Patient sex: M
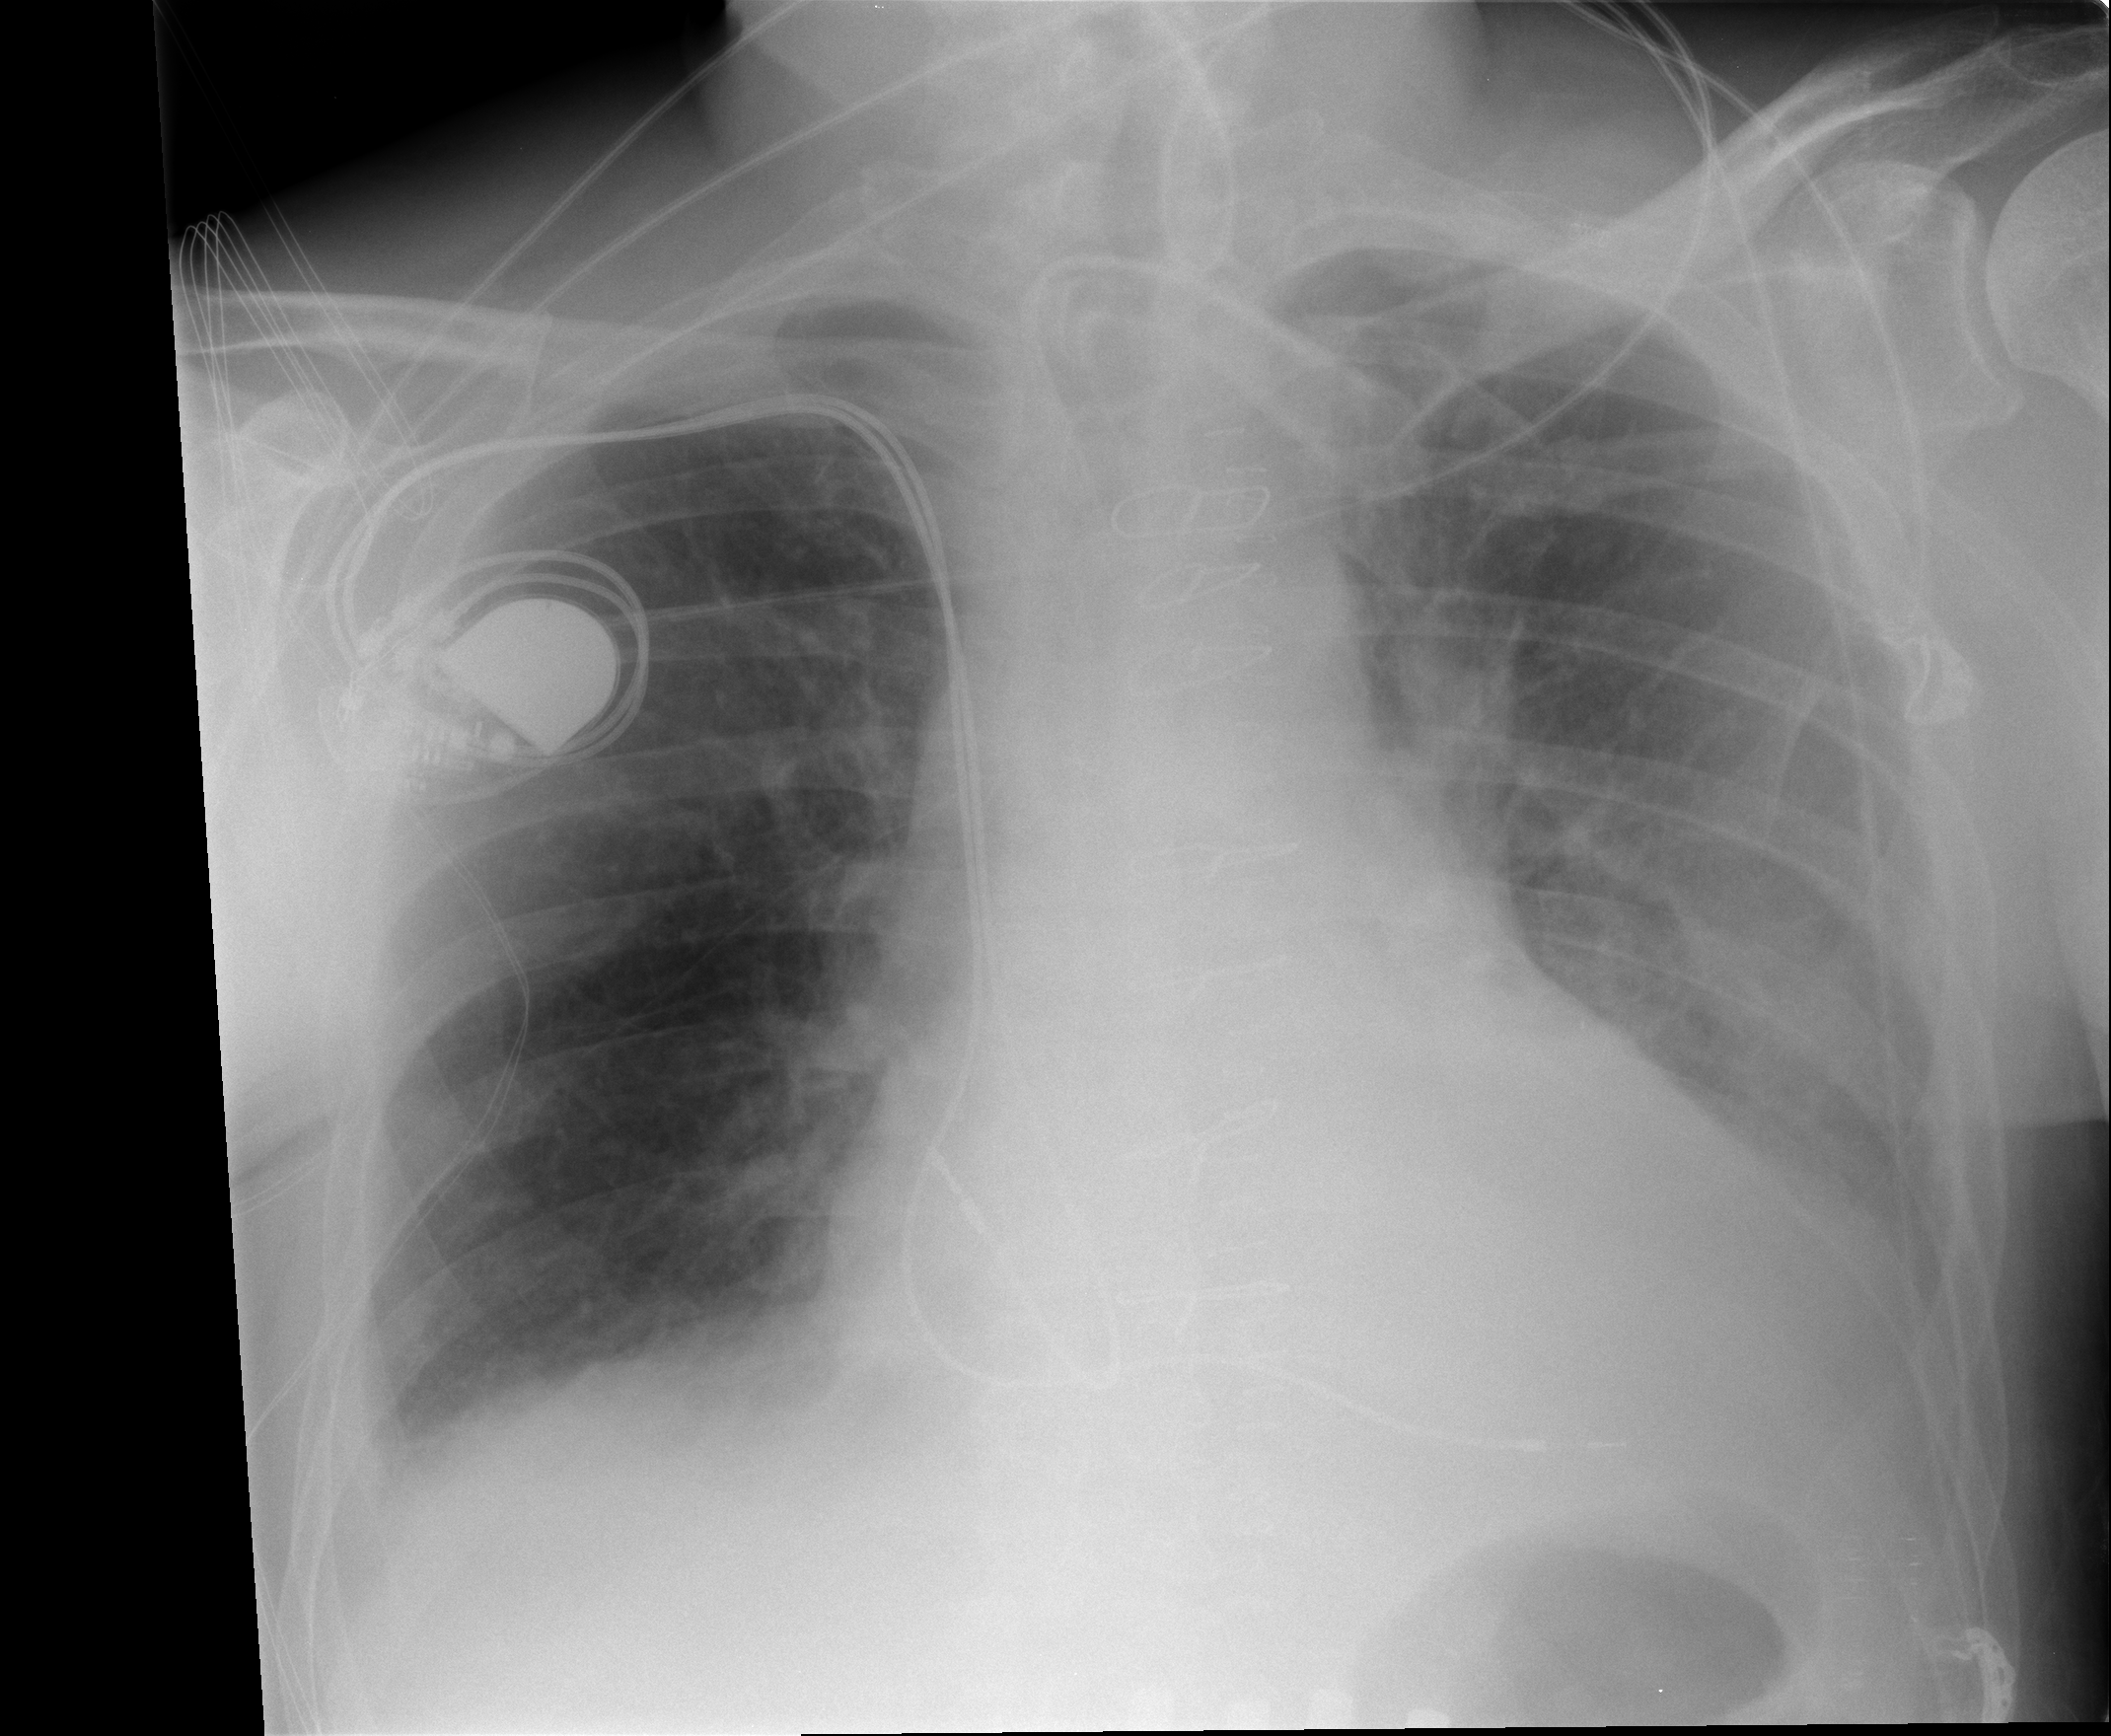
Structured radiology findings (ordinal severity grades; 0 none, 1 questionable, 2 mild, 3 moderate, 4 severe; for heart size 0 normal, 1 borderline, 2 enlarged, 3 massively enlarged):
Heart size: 2
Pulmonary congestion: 2
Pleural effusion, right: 2
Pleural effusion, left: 2
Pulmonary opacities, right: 0
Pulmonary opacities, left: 0
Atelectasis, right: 2
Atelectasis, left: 2